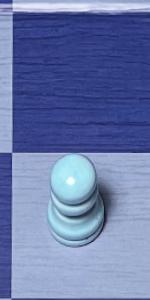
Label: Pawn_White